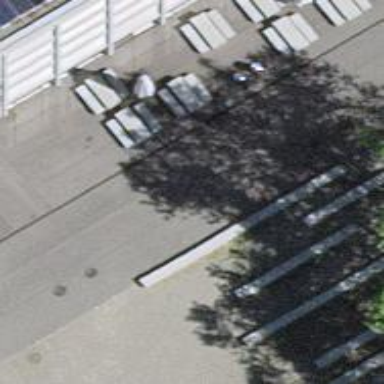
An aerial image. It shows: Concrete picnic table on leisure land.